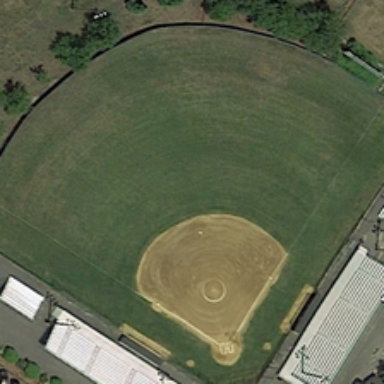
A baseball field is near some green trees .